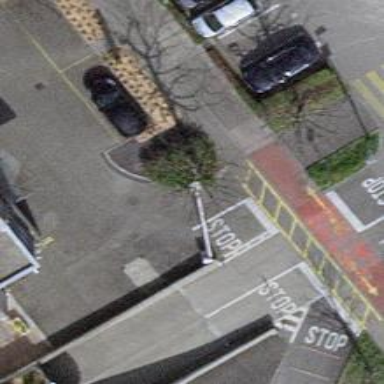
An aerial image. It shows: Lift gate barrier.